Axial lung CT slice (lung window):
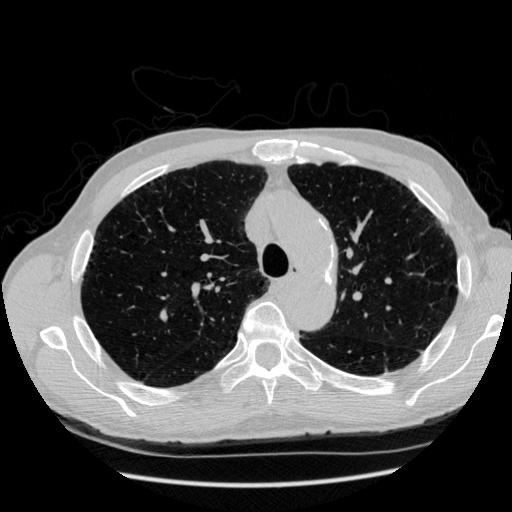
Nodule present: no